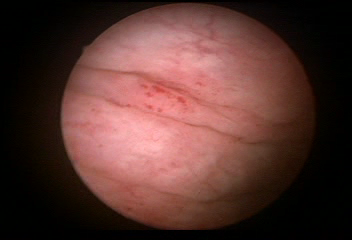
Modality: WLC
Class: Normal mucosa
Bladder cancer association: No